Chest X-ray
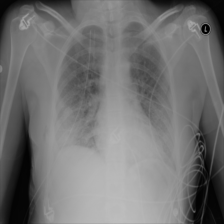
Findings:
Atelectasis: negative
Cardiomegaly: negative
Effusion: negative
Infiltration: negative
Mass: negative
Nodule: negative
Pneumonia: negative
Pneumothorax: negative
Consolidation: negative
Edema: negative
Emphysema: negative
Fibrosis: negative
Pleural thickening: negative
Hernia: negative